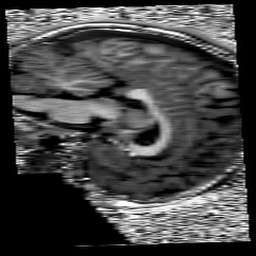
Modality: UNIT1
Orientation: sagittal
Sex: male
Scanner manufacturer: siemens
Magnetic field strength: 3 T
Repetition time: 5 s
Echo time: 0.00368 s